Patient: sex F, age 63
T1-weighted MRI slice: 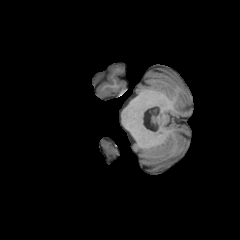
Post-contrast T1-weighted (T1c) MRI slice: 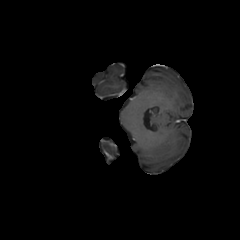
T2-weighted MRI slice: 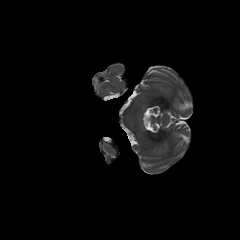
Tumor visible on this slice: no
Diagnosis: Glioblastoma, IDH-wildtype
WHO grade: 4